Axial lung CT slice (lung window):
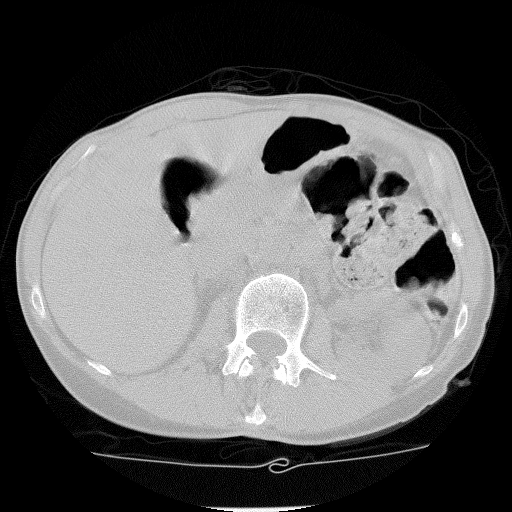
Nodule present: no